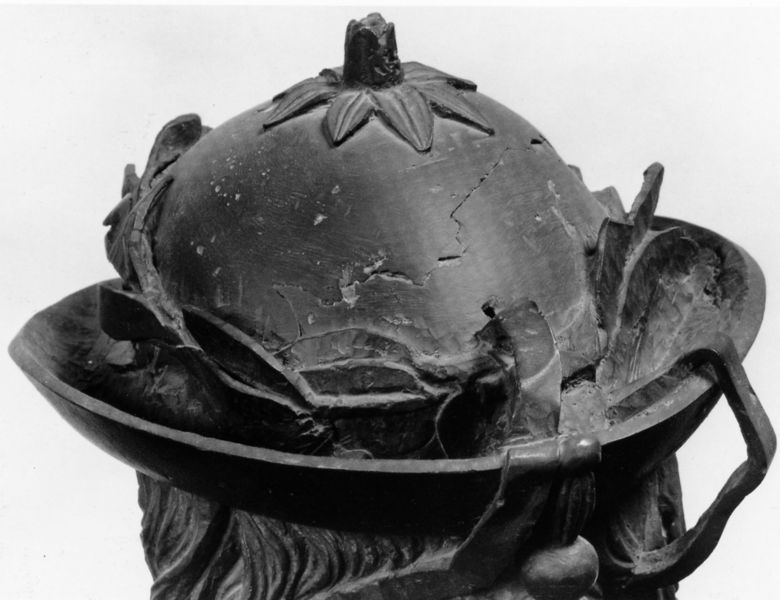
Titel: David mediceo
Künstler: Donatello
Institution: Florenz, Museo Nationale del Bargello, Salone di Donatello
Schlagwörter: blätter, kopf, weiß, blume, grau, hut, schwarz, haare, blatt, pflanze, brunnen, rund, frucht, ton, sprung, tomate, floral, metall, foto, fotografie, stiel, eisen, stengel, schwarzweiss, helm, lorbeer, photo, perseus, riss, geflickt, blattstiel